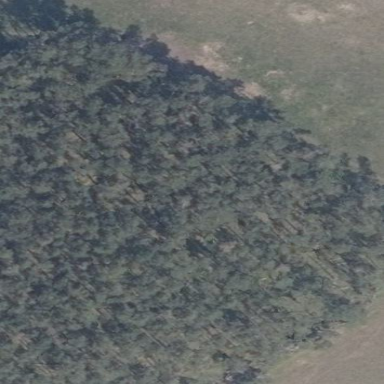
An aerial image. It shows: Forest area.